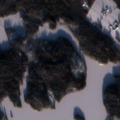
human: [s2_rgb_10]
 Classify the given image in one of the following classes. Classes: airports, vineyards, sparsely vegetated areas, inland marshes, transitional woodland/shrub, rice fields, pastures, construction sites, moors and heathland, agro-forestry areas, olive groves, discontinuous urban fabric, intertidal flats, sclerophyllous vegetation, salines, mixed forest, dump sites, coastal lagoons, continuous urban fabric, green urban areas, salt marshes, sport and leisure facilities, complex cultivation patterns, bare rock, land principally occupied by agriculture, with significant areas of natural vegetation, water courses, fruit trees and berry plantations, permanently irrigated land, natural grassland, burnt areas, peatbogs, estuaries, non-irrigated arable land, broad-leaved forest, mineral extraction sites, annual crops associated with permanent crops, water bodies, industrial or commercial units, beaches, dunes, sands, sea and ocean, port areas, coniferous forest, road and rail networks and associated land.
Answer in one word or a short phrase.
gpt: land principally occupied by agriculture, with significant areas of natural vegetation, coniferous forest, mixed forest, transitional woodland/shrub, water bodies